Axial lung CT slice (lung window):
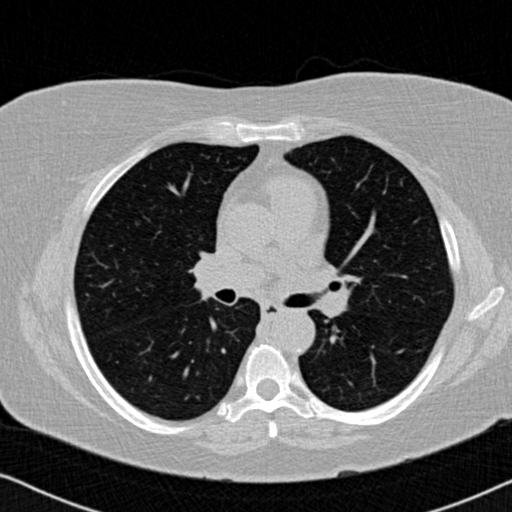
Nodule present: no